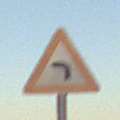
Verkehrszeichen: KurveLinks
Umgebung: Outdoor, Nature
Tageszeit: SunriseSunset
Wetter: Clear
Licht: Natural
Jahreszeit: NotSpecified
Kontrast: HighContrast